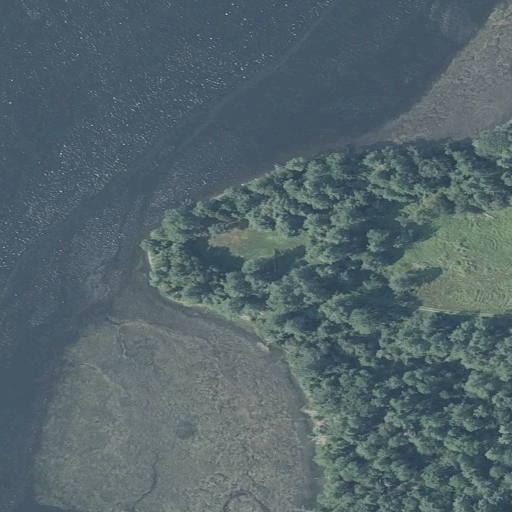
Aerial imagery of cape in Maine named Theobald Point containing open water, evergreen forest, herbaceous wetlands, grassland, and mixed forest